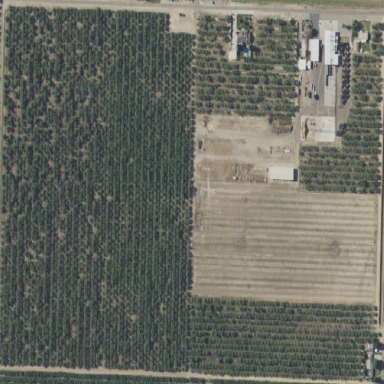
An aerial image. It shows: Almond orchard with rows of almond trees.